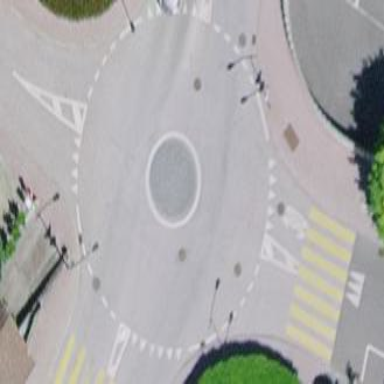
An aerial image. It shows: Residential road with roundabout.